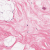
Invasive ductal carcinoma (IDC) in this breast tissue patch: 0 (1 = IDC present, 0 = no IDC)